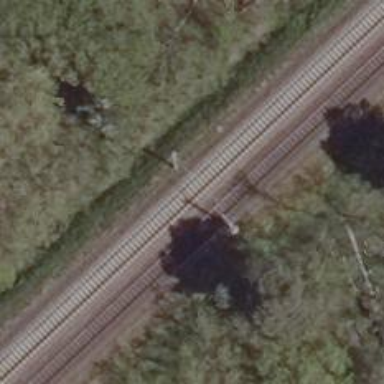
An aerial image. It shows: Milestone along the railway with catenary mast.